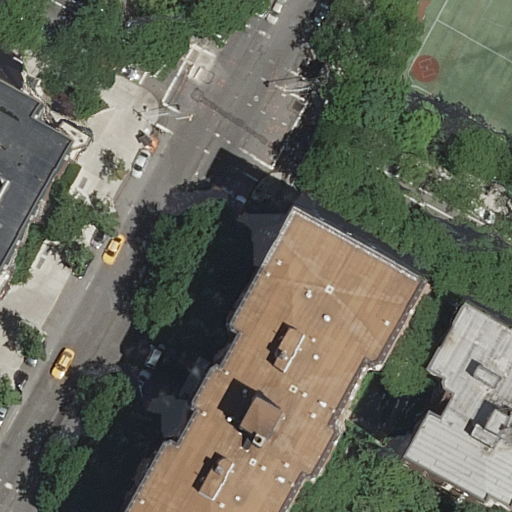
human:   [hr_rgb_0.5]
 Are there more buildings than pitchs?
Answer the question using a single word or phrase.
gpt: yes

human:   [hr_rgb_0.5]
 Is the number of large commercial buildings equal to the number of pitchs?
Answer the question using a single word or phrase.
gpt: no

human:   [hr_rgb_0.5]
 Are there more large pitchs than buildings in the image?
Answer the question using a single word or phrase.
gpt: no

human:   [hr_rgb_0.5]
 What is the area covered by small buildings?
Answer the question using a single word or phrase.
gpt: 0m2

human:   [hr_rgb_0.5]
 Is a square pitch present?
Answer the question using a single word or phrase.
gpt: no

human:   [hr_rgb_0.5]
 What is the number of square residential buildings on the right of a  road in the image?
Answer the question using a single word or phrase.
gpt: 0

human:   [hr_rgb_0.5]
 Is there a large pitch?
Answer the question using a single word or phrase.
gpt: yes

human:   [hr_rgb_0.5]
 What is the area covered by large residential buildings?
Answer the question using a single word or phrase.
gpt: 5434m2

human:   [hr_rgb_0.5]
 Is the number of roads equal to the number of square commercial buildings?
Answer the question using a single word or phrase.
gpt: no

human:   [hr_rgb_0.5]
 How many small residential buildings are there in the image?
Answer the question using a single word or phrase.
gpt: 0

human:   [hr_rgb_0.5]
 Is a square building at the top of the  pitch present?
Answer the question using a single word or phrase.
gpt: no

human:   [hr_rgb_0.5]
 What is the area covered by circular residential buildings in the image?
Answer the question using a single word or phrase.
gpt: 0m2

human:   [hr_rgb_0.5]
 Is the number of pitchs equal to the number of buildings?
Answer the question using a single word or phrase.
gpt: no

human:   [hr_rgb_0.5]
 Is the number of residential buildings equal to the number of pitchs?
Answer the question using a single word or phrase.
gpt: no

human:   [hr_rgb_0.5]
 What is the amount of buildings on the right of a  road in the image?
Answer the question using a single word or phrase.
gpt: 1

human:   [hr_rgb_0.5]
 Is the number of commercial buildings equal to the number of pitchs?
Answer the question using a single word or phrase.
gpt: no

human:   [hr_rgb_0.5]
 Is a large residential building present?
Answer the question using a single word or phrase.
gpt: yes

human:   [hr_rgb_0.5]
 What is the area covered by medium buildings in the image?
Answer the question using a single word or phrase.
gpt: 0m2

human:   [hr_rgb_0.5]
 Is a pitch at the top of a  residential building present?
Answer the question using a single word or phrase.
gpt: no

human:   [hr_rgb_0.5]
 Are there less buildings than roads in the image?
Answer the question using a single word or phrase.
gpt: no

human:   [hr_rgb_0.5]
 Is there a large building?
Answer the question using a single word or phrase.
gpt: yes

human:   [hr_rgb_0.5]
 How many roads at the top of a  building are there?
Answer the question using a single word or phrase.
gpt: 1

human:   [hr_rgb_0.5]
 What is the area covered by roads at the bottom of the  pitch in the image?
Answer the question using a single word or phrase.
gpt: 0m2

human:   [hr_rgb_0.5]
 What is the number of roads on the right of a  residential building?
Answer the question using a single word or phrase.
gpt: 2

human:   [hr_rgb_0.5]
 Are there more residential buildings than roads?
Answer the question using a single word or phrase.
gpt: yes

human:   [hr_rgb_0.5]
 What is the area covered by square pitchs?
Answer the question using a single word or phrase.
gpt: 0m2

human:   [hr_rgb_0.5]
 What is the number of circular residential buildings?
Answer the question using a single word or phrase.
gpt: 0

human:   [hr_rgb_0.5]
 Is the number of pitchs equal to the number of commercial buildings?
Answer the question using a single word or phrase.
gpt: no

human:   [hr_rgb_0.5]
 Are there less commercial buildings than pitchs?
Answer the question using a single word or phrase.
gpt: yes

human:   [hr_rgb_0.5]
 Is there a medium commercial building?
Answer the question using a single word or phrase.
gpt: no

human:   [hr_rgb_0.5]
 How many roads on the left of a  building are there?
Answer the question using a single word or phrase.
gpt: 2

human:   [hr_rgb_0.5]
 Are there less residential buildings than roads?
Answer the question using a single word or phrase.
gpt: no

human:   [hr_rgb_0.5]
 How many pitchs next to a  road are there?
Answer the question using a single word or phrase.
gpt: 1

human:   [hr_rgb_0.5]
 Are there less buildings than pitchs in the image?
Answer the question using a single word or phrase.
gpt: no

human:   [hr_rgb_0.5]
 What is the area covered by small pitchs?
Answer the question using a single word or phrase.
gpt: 0m2

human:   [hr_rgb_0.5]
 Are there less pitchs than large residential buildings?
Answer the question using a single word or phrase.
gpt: yes